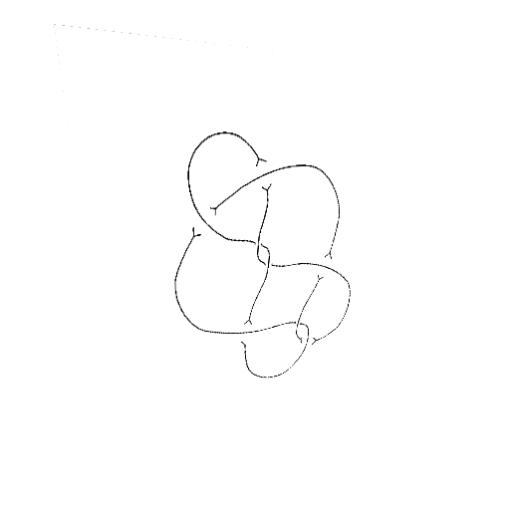
Crossing number: 8